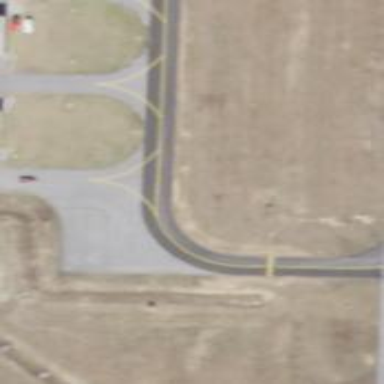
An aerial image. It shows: Asphalt taxiway in the airport.